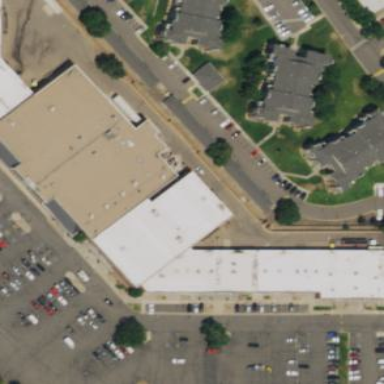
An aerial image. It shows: Retail building housing department store.